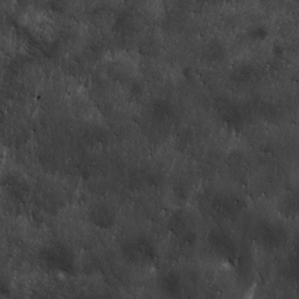
Label: non_frost